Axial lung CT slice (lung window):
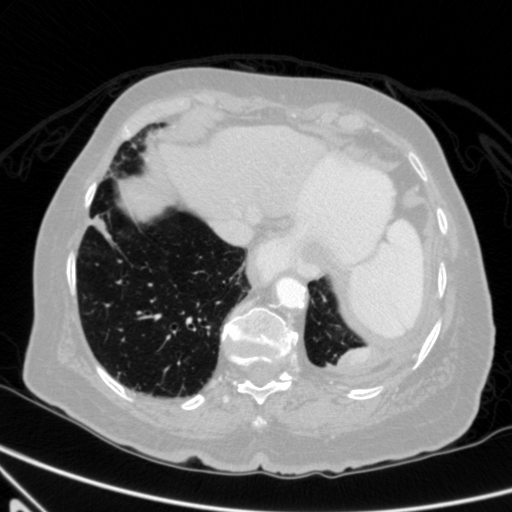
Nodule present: no